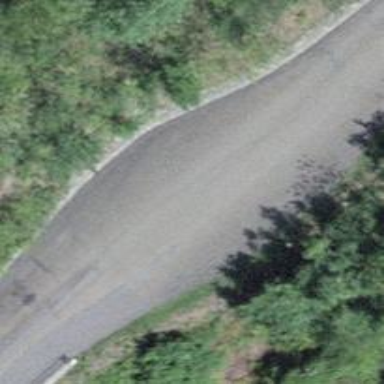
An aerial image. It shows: Passing place on the road.